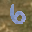
Label: 6